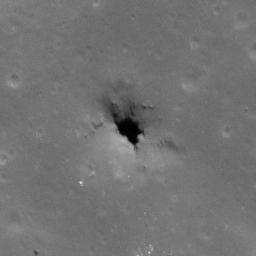
Pit: Copernicus 12
Host crater: Copernicus
Host type: impact_melt
Lunar coordinates: latitude 9.554, longitude 340.725